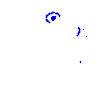
Particle: pion